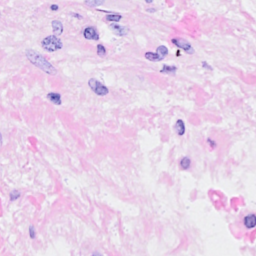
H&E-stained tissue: Breast